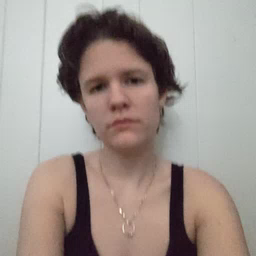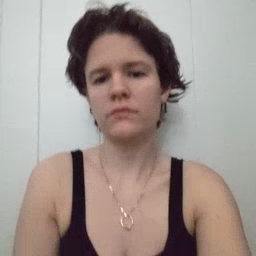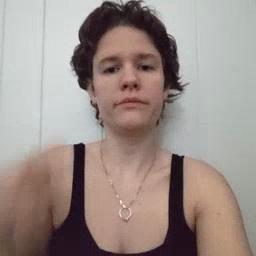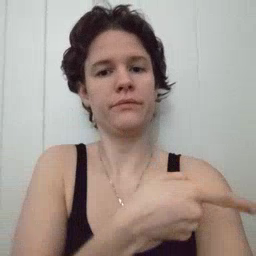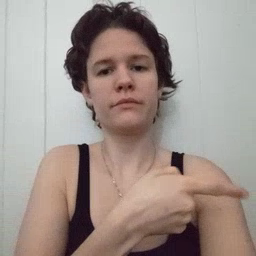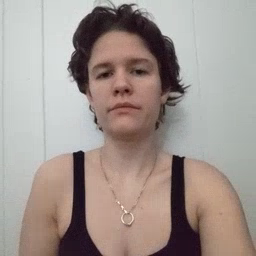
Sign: hesheit